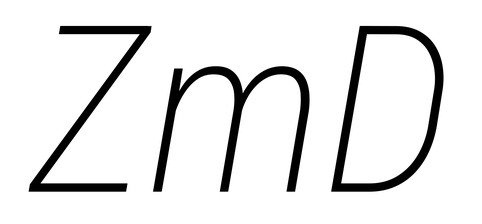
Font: Roboto-Italic_Condensed_ExtraLight_Italic